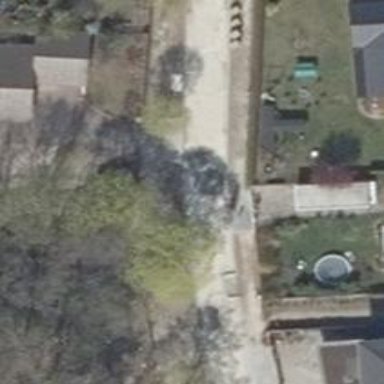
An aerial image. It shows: Driveway leading to service road.